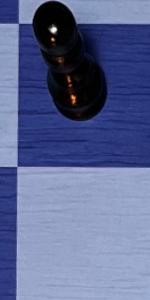
Label: Empty